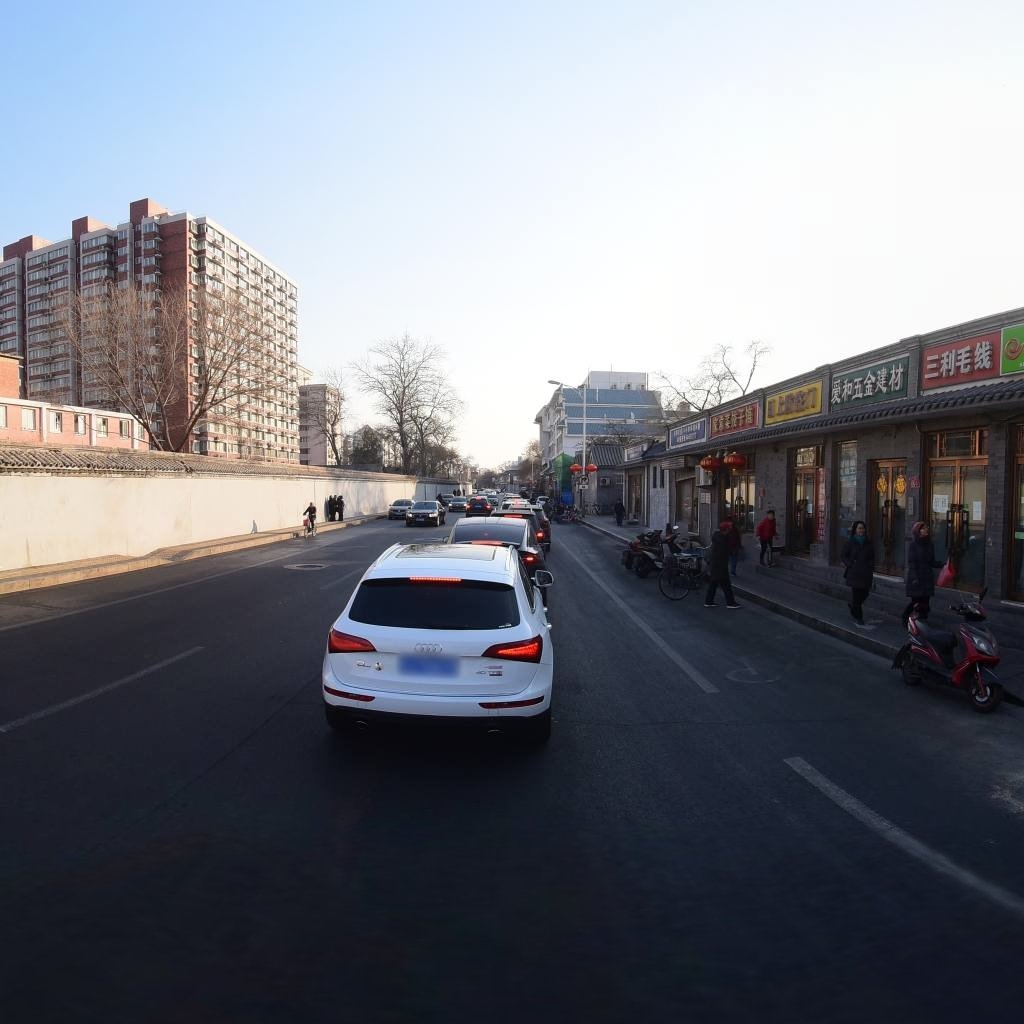
Region: Dongcheng
Road damage annotations: longitudinal crack, manhole cover, transverse crack